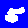
Digit: 5